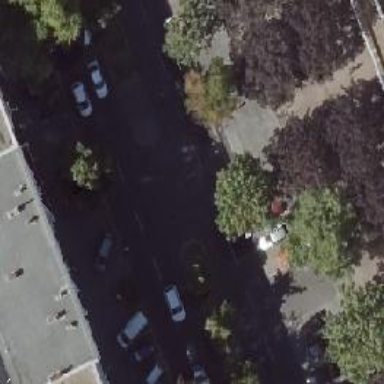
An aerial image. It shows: Secondary road with asphalt surface. Parking is available on the curb in perpendicular lanes.